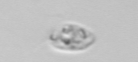
Label: Amoeba